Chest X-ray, AP view. Patient: 46 years old, sex M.
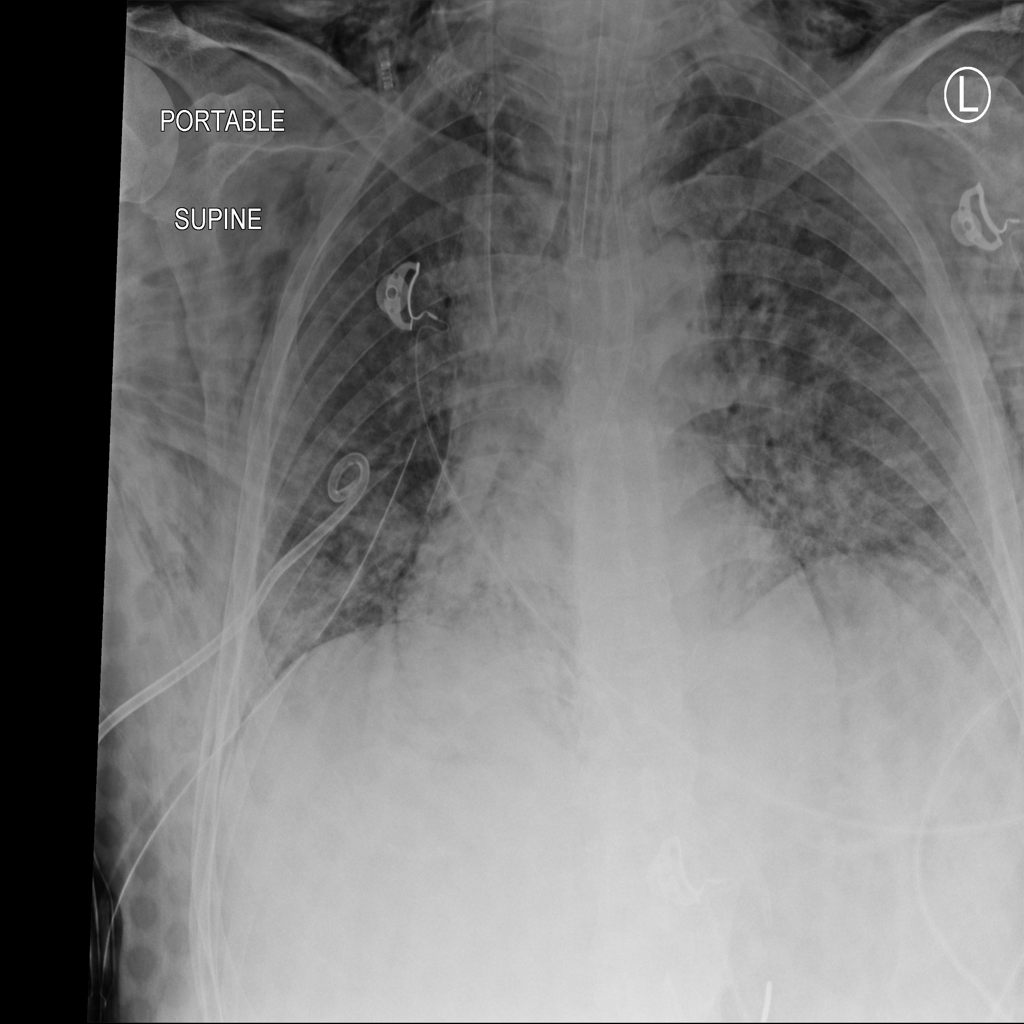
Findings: Emphysema, Pneumothorax